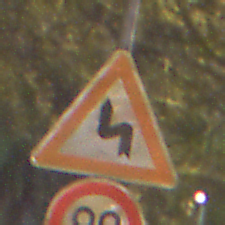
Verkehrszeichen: DoppelkurveZunaechstLinks
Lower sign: Geschwindigkeit90
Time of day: Night
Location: Outdoor (Suburban)
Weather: PartlyCloudy
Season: NotSpecified
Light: Artificial